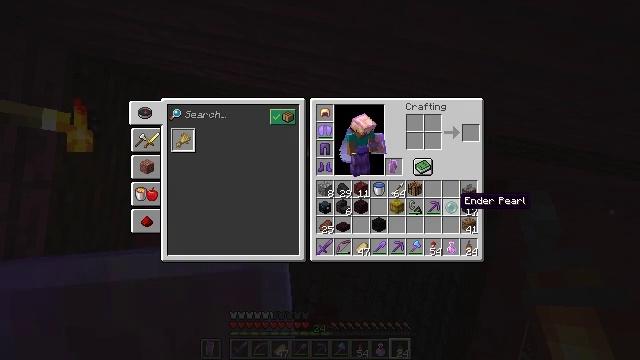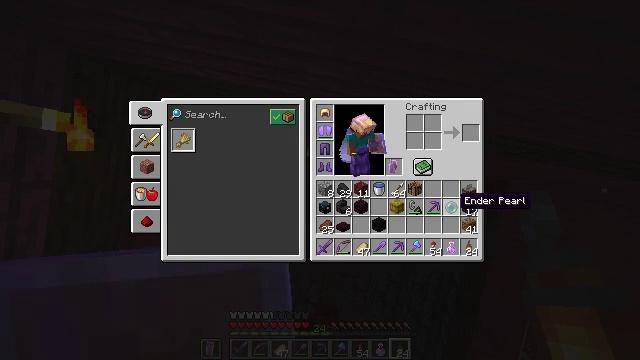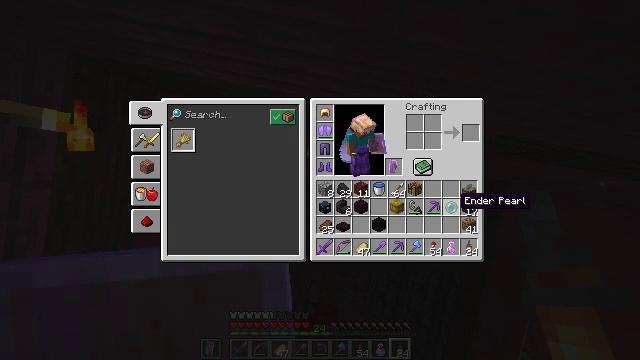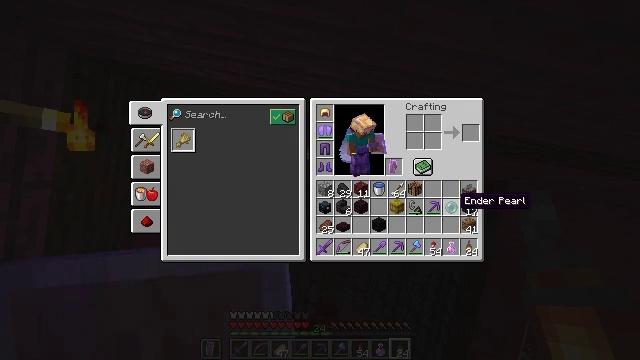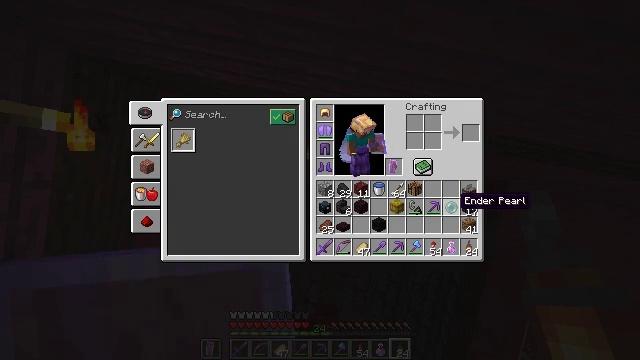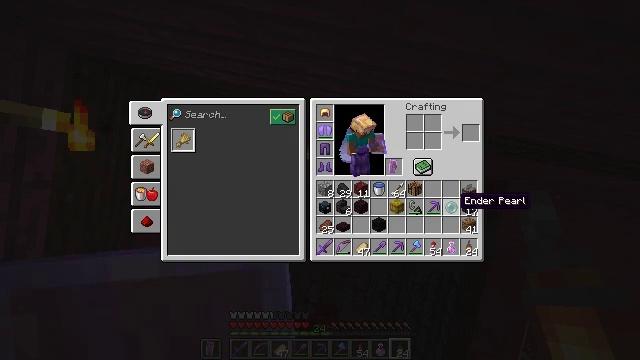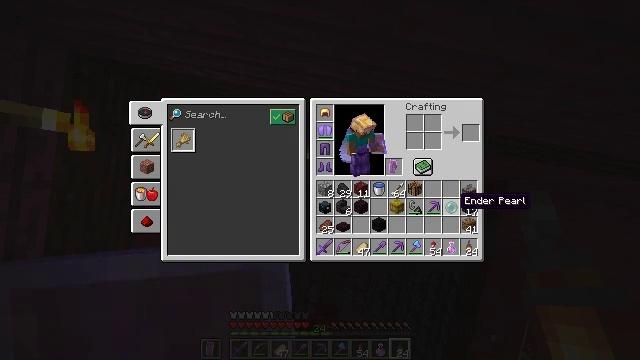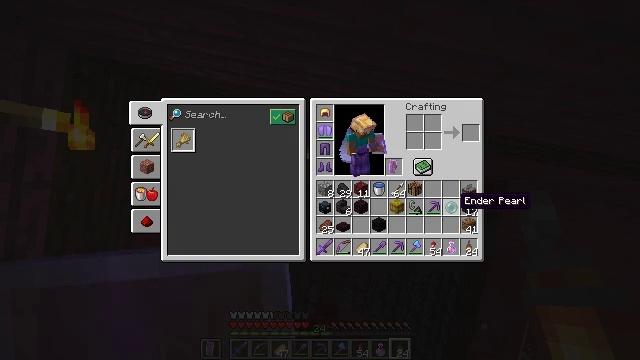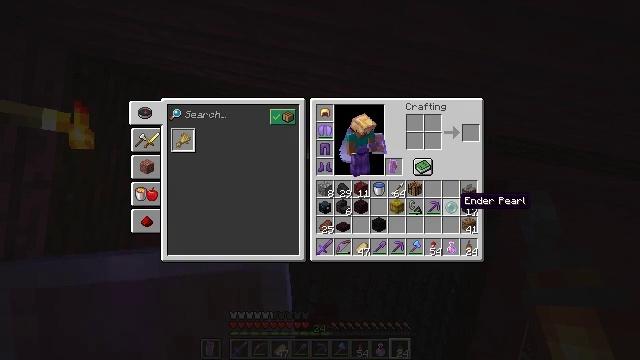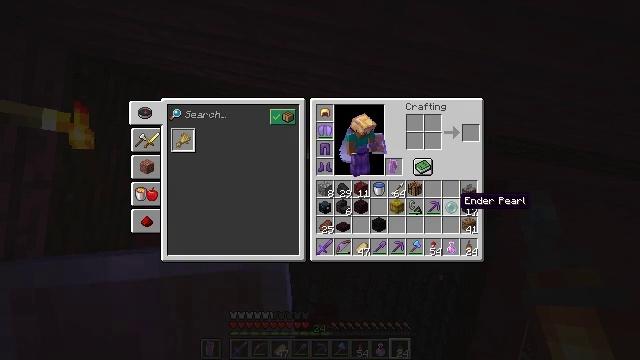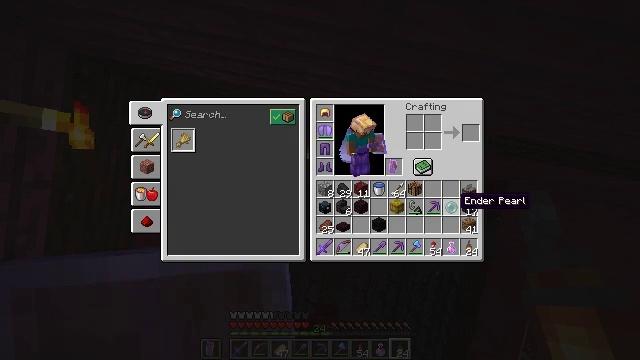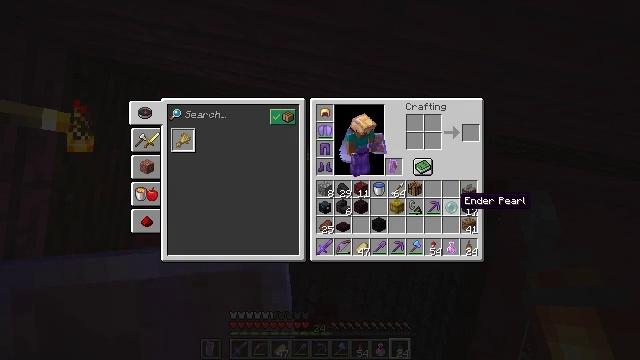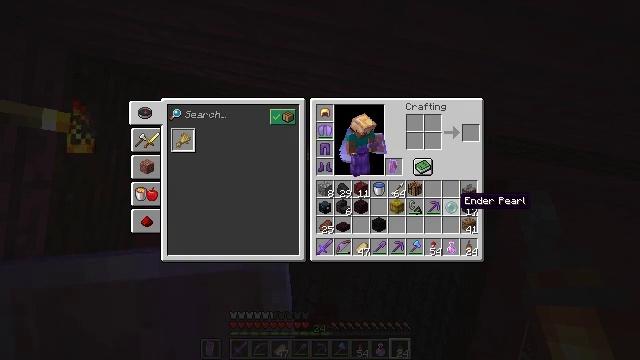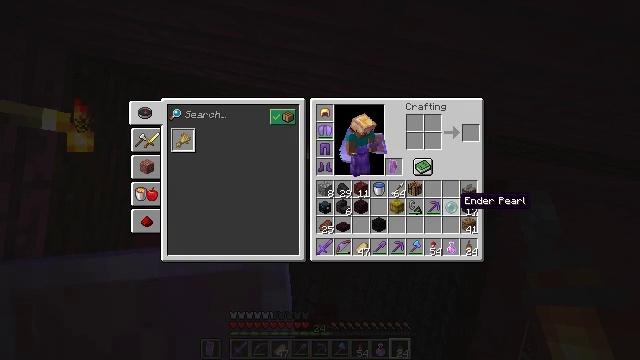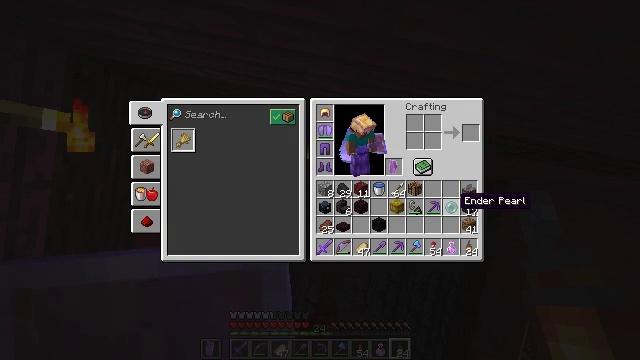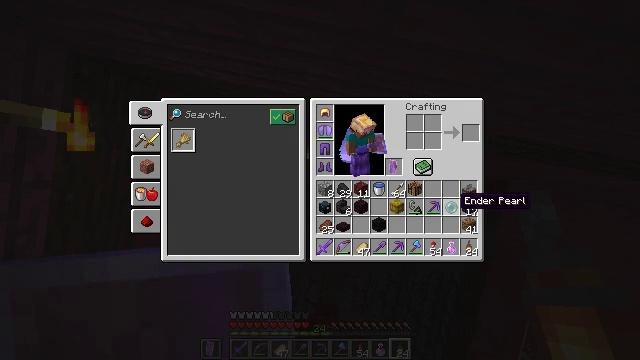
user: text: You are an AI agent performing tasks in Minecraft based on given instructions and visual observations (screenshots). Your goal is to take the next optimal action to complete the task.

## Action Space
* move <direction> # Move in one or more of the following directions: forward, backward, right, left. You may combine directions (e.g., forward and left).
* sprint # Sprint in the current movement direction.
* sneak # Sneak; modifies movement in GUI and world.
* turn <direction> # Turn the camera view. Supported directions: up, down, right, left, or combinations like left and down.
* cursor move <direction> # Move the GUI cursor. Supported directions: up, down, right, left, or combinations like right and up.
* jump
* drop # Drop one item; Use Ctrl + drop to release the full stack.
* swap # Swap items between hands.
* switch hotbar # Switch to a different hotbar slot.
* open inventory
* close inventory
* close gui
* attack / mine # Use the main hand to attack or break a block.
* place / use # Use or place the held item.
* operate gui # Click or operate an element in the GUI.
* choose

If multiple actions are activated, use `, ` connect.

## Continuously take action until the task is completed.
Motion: motion action
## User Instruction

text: Collect nether brick slab from the structure.
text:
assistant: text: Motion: no_op
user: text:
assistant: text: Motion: no_op
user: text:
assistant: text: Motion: no_op
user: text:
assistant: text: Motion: no_op
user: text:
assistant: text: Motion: no_op
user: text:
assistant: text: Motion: no_op
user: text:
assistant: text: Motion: no_op
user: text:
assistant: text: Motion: no_op
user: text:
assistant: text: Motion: no_op
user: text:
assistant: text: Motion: no_op
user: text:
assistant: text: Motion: no_op
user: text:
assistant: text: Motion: no_op
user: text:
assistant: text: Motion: no_op
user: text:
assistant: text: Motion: no_op
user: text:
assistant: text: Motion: no_op
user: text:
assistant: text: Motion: no_op
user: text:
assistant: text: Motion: no_op
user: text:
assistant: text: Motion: no_op
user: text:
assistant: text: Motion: no_op
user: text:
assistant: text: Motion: no_op
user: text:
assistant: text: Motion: no_op
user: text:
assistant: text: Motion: no_op
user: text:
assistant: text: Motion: no_op
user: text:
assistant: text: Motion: no_op
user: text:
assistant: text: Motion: no_op
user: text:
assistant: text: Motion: no_op
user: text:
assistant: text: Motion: no_op
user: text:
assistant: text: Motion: no_op
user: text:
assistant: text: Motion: no_op
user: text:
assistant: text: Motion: no_op